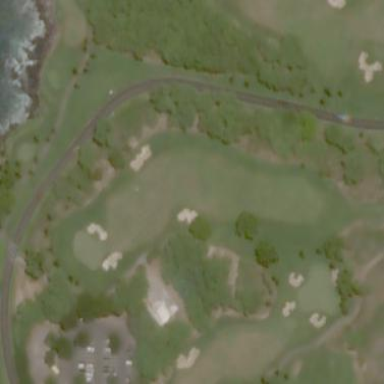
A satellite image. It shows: Golf fairway surrounded by grass.